Current action and preconditions to check: path_clear

Your task: For each precondition in the list above, predict whether it will hold at this action.

Consider the current scene as observed from the mobile robot's camera, and analyze the predicted future states of all dynamic agents (e.g., people, animals, vehicles, or any moving entities) within the NEXT SECOND.

IMPORTANT: Only answer "very likely" if you are absolutely certain—based on strong, clear evidence—that a dynamic agent will violate the precondition in the predicted future state. Do NOT answer "very likely" for unlikely, ambiguous, or low-probability risks.

Ask yourself for each precondition: Is there a high probability, with clear and convincing evidence, that the predicted future states of any dynamic agent will interfere with the predicted future state of the currently executing action within the NEXT SECOND, causing that precondition to fail?

Assess the risk level based on these predictions. Use "likely" or "very likely" if motions create a clear risk of interference.

Use "neutral" or "improbable" if agents are nearby but their predicted paths are clearly diverging or non-conflicting.

Failure Risk Categories: "very improbable", "improbable", "neutral", "likely", "very likely"

Answer Format: Output ONLY the probability_of_failure value from these categories: "very improbable", "improbable", "neutral", "likely", "very likely"

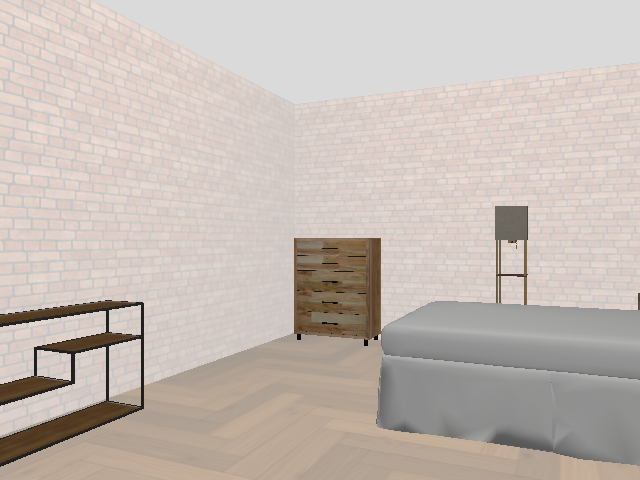

Answer: very improbable